Interaction volume radius: 5 \u00c5
Interaction volume height: 10 \u00c5
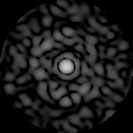
Disorder parameter: 0.895